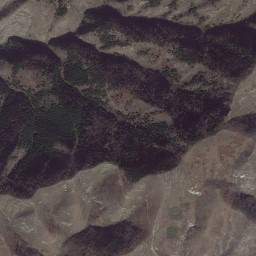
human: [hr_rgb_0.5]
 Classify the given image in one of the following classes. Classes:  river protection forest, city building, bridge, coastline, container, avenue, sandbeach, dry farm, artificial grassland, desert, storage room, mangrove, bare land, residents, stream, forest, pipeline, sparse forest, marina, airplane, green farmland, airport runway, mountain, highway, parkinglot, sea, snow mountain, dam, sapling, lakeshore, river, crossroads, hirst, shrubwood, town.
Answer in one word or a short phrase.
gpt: mountain